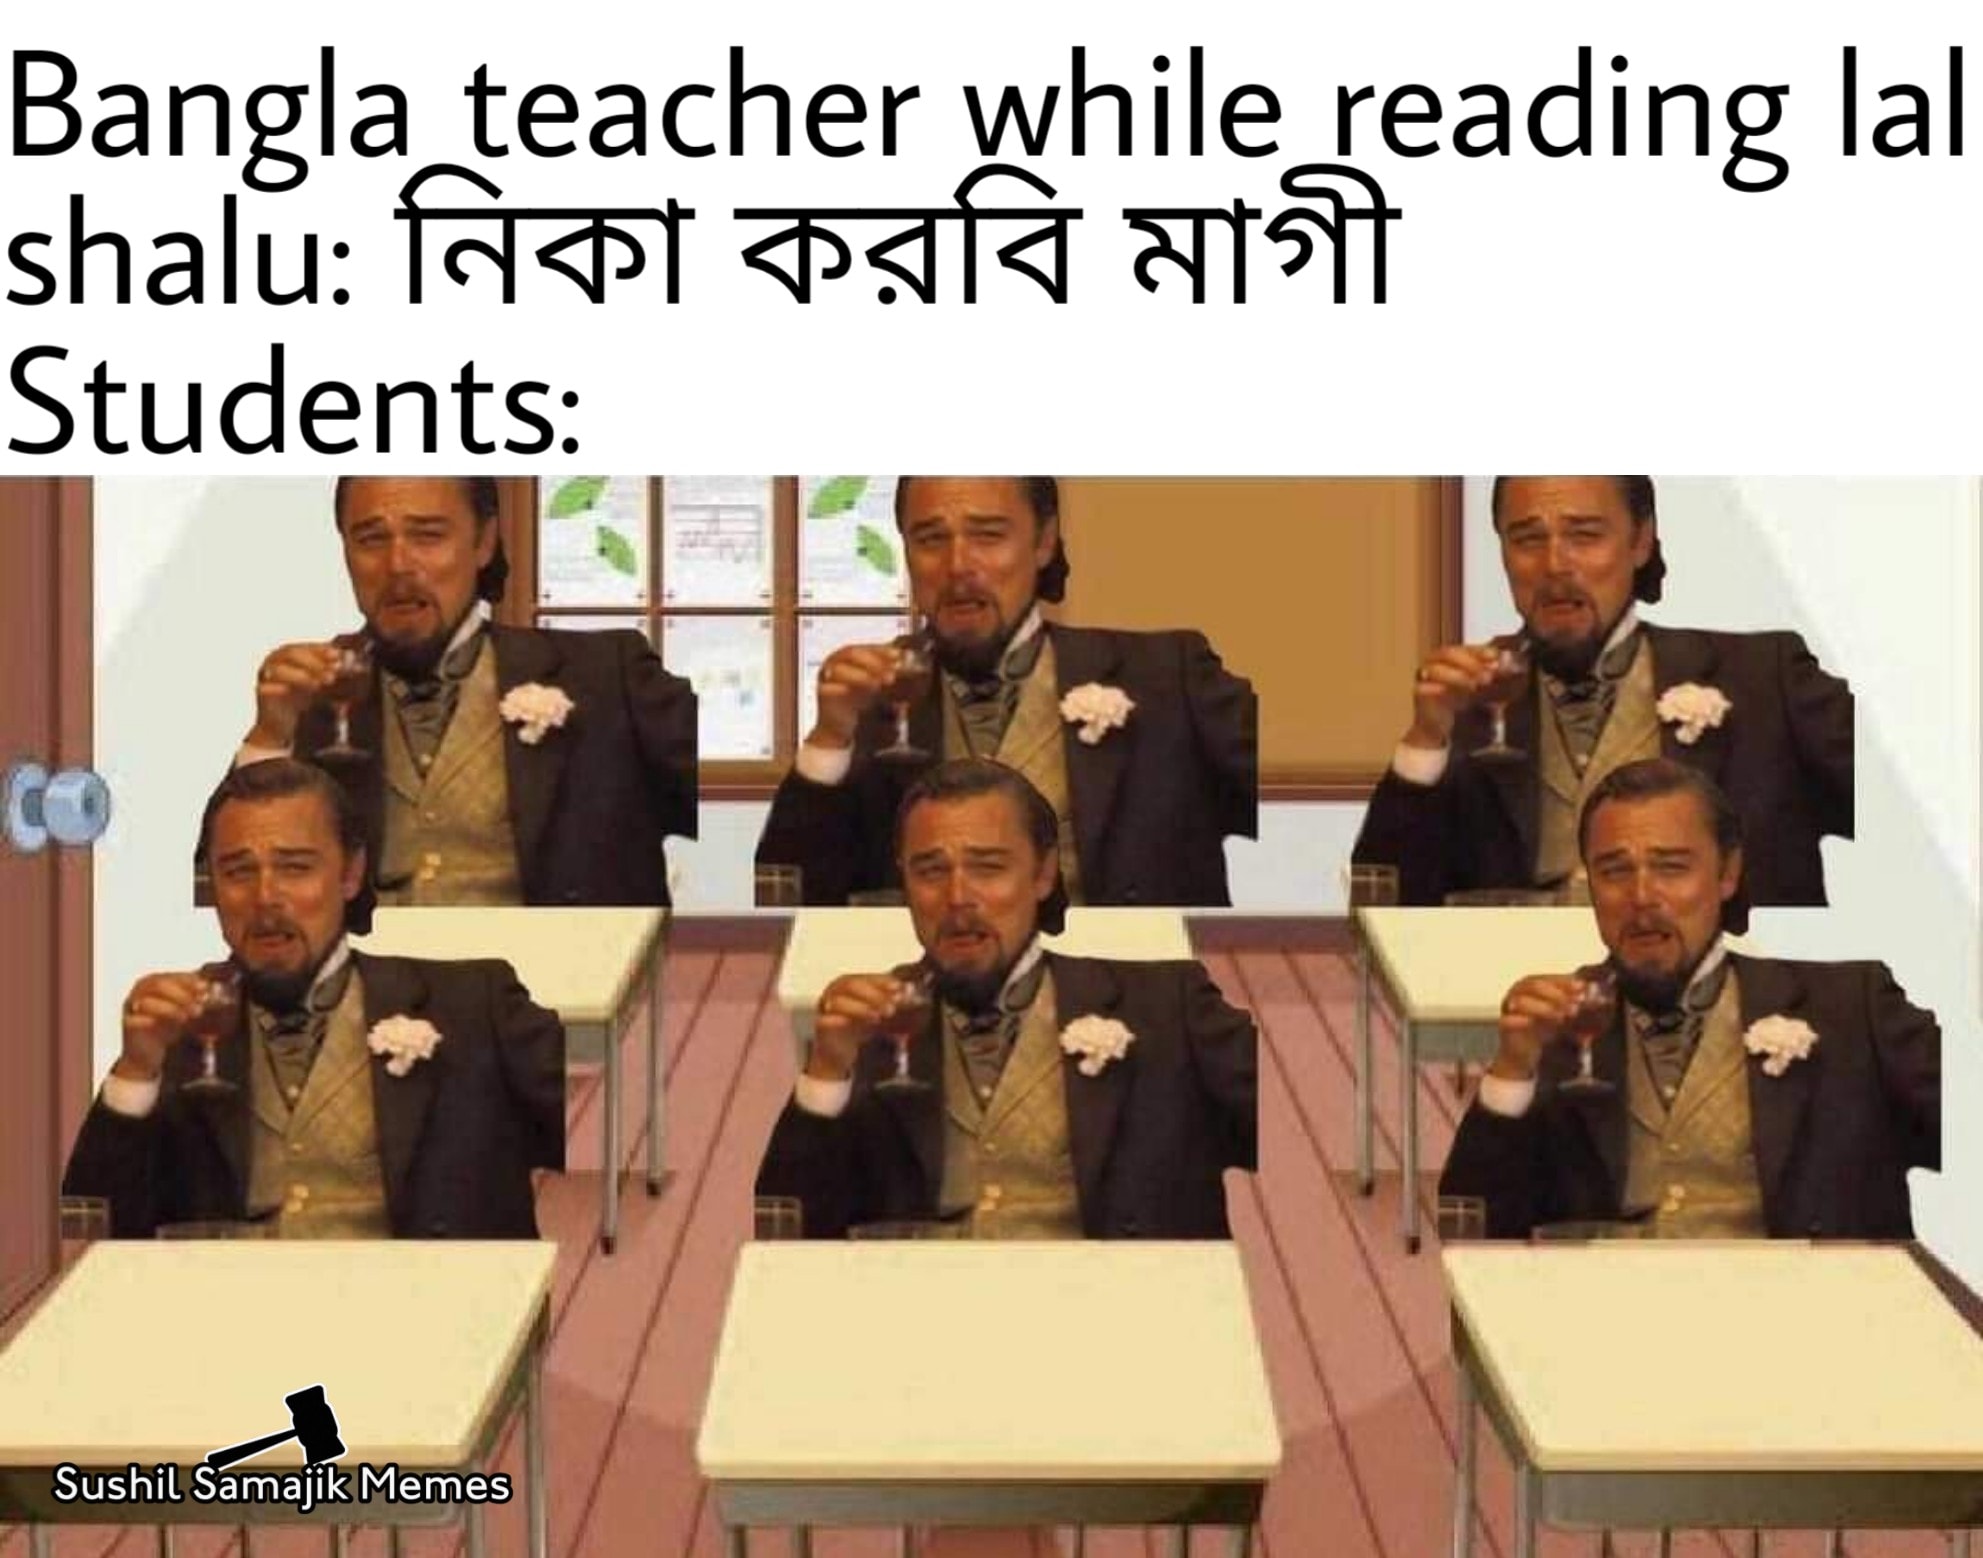
Caption: Bangla teacher while reading lal shalu:    নিকা করবি মাগী    Students:
Label: non-hate